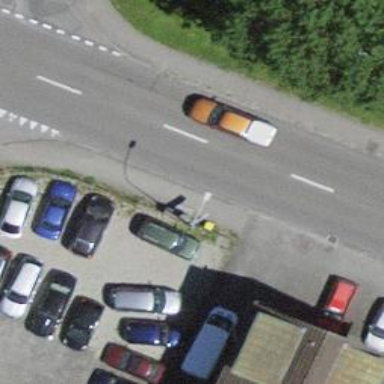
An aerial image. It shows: Post box.